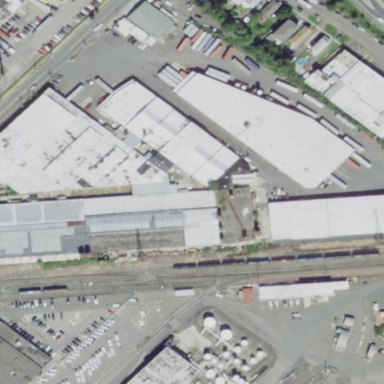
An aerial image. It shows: Industrial building.